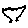
Label: bird